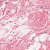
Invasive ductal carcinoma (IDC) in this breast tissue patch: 0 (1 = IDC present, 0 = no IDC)